Question: Please help with model associations.
Schema looks like:

translation_typeofs.typeof_id is typeof_[name] foreign key
translation_typeofs.typeof_type content part of name of relation table (days, colours, buildings or rooms).
TypeofDays model:
'''
class TypeofDay extends AppModel {
public $name = 'TypeofDay';
public $hasMany = array(
'GalleriesTypeofDay' => array(
'className' => 'GalleriesTypeofDay',
'dependent' => true
),
'TranslationTypeof' => array(
'className' => 'TranslationTypeof',
'conditions' => array('TranslationTypeof.typeof_type' => 'days'),
'dependent' => true
)
);
}
'''
TranslationTypeof model:
'''
class TranslationTypeof extends AppModel {
public $name = 'TranslationTypeof';
public $belongsTo = array(
'Language' => array(
'className' => 'Language',
'foreignKey' => 'language_id',
),
'TypeofBuilding' => array(
'className' => 'TypeofBuilding',
'foreignKey' => 'typeof_id',
'conditions' => array('TranslationTypeof.typeof_type' => 'buildings')
),
'TypeofColour' => array(
'className' => 'TypeofColour',
'foreignKey' => 'typeof_id',
'conditions' => array('TranslationTypeof.typeof_type' => 'colours')
),
'TypeofRoom' => array(
'className' => 'TypeofRoom',
'foreignKey' => 'typeof_id',
'conditions' => array('TranslationTypeof.typeof_type' => 'rooms')
),
'TypeofDay' => array(
'className' => 'TypeofDay',
'foreignKey' => 'typeof_id',
'conditions' => array('TranslationTypeof.typeof_type' => 'days')
)
);
}
'''
When I try to save data
'''
$this->TranslationTypeof->saveAll(array(
'typeof_type' => $this->data['type_name'],
'typeof_id' => $this->data['type_id'],
'language_id' => $languageId,
'text' => $translation
));
'''
I'm getting error 500 (Internal Server Error)
Error log:
Error: [PDOException] SQLSTATE[23000]: Integrity constraint violation: 1452 Cannot add or update a child row: a foreign key constraint fails ('schema'.'translation_typeofs', CONSTRAINT 'translation_typeofs_typeof_buildings_fkid1' FOREIGN KEY ('typeof_id') REFERENCES 'typeof_buildings' ('id') ON DELETE NO ACTION ON UPDATE NO ACTION)
I'm think that it's something with model association, but can't find the solution.
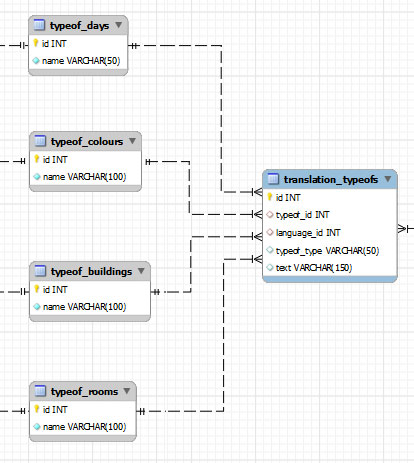
Answer: As 'typeof_id' is acting as a foreign key depending on the 'typeof_type' provided to it. So there should not be any database foreignKey constraint can be applicable.
So what you can do is: . Kindly ask if it not worked for you.